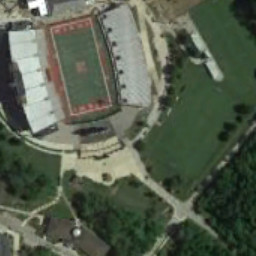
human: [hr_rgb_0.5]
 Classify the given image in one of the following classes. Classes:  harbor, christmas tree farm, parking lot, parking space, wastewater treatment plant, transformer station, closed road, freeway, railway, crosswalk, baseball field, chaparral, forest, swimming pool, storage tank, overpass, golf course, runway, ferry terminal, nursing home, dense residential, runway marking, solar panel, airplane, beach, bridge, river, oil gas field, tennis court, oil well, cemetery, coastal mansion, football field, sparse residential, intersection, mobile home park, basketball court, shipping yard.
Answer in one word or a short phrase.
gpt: football field